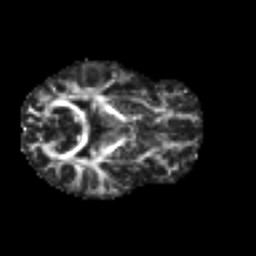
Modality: FA
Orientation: axial
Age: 46
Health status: ill
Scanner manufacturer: philips
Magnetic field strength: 3 T
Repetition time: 9 s
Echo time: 0.127 s